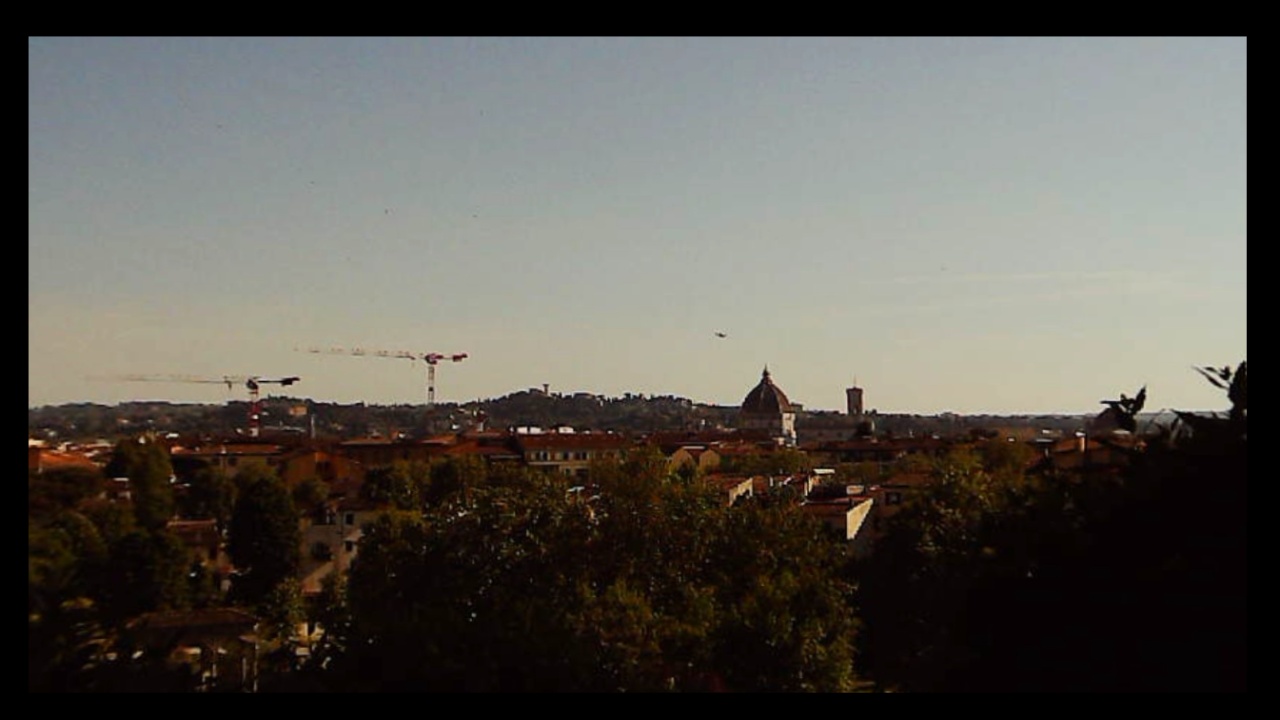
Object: Betafpv air75

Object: DJI Mini 3